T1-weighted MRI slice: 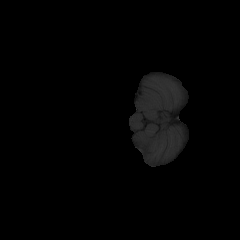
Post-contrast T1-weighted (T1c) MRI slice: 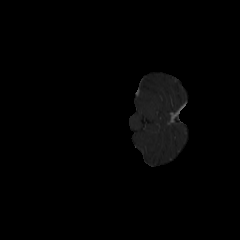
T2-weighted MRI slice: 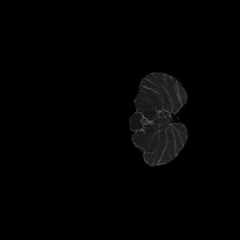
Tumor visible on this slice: no